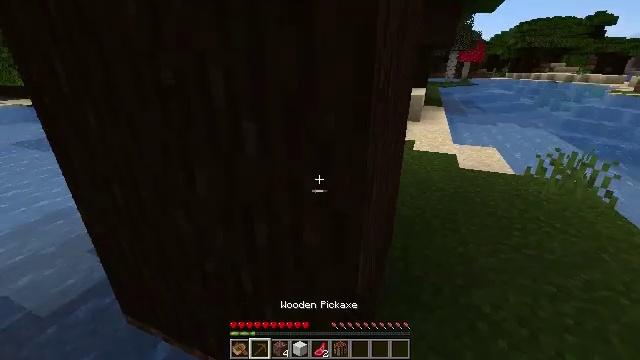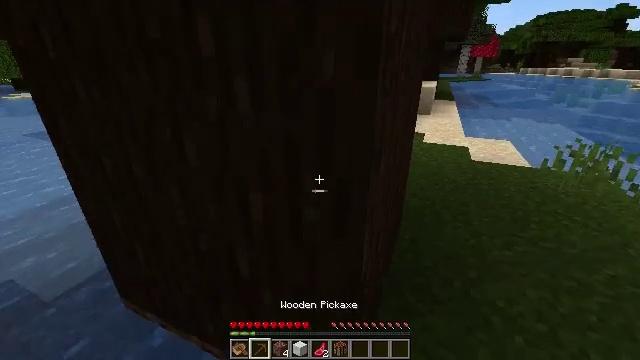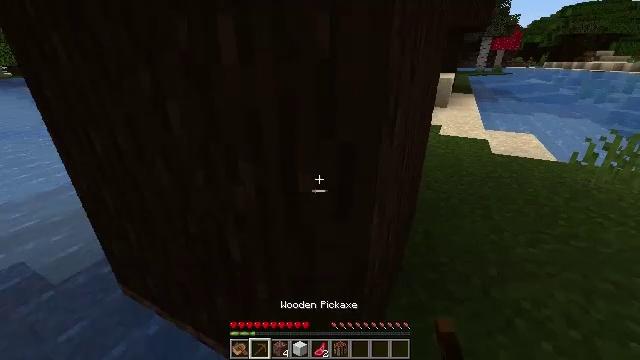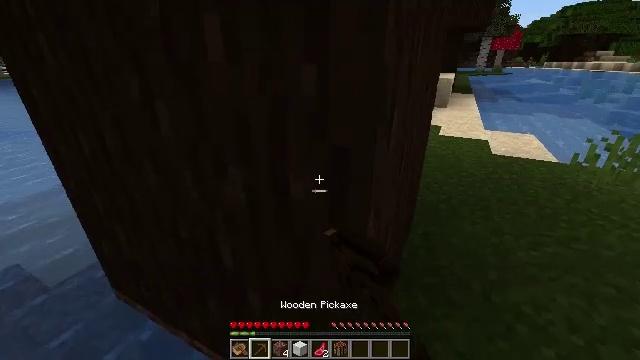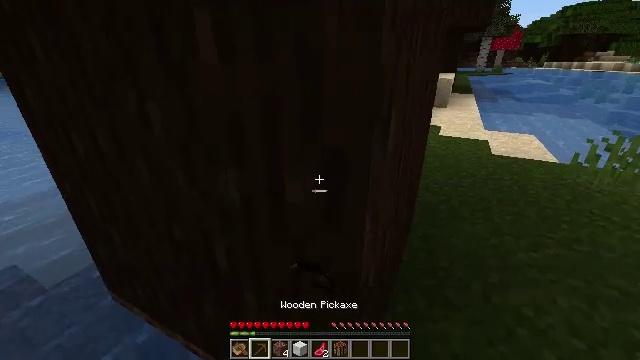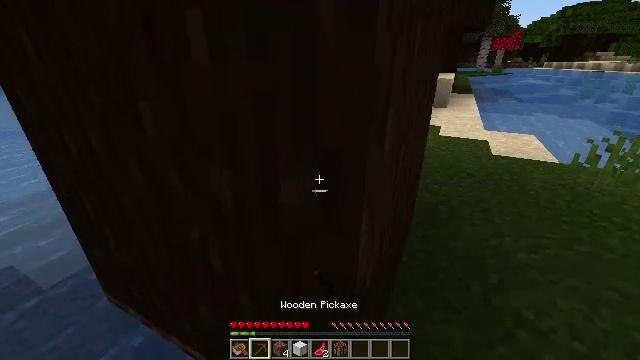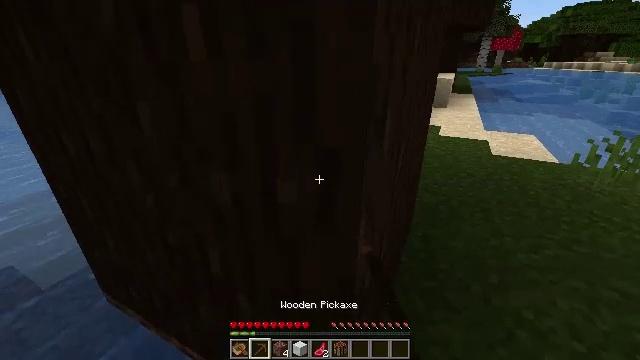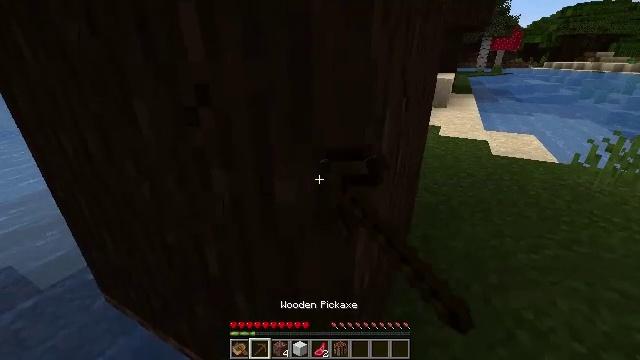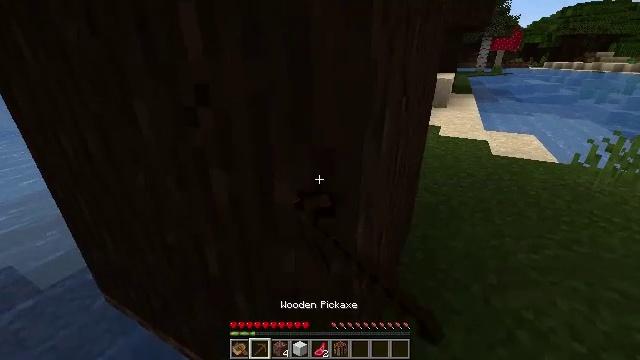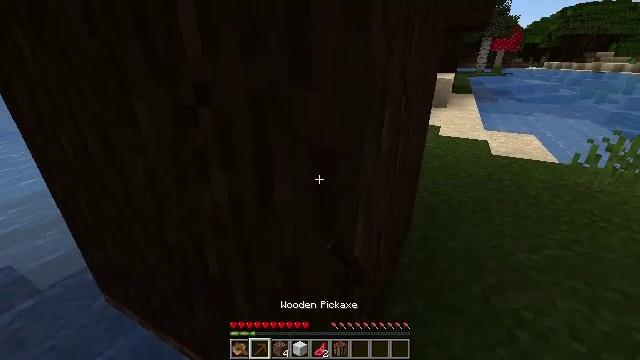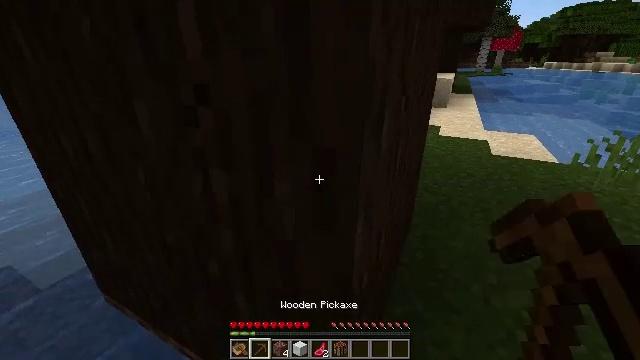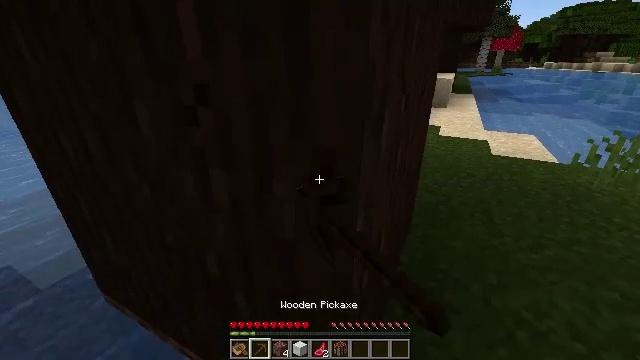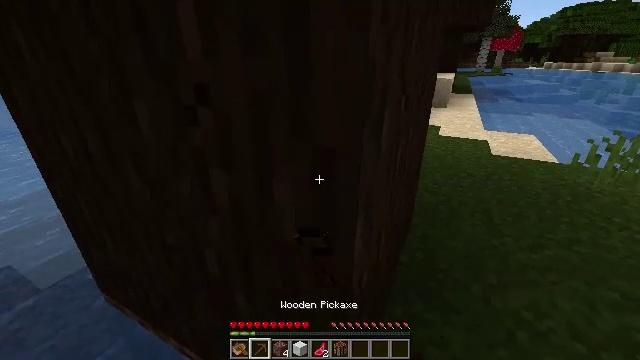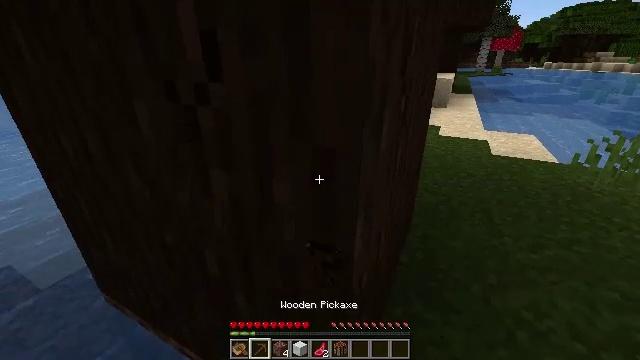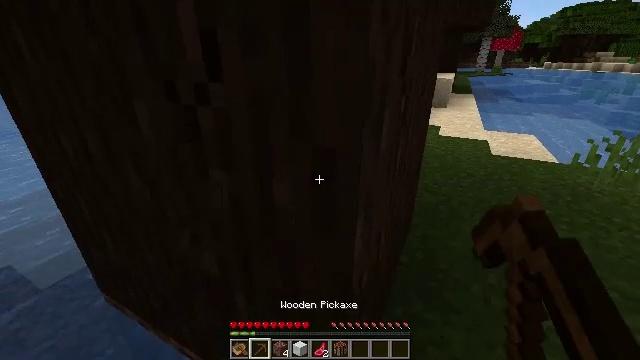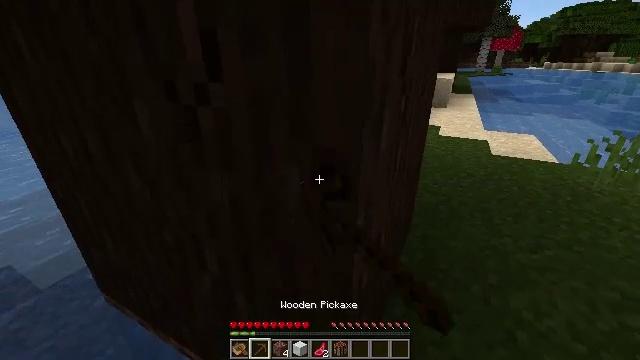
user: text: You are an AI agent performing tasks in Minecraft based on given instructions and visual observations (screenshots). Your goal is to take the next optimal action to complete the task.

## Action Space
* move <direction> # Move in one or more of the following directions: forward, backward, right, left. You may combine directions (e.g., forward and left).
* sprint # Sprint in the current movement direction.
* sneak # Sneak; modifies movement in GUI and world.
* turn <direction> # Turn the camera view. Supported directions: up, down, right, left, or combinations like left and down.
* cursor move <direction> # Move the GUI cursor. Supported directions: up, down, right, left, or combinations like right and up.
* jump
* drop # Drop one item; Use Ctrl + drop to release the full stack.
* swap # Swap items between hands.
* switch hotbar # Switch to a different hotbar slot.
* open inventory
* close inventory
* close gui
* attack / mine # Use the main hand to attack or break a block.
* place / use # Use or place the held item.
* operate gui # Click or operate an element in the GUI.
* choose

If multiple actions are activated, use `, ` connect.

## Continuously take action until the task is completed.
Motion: motion action
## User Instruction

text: Harvest dark oak log for resources.
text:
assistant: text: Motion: turn left, attack / mine
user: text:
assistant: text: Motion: turn left, attack / mine
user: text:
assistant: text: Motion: attack / mine
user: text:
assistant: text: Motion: attack / mine
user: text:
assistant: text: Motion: attack / mine
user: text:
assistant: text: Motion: attack / mine
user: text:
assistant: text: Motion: attack / mine
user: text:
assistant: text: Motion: attack / mine
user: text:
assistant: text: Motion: attack / mine
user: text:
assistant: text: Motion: attack / mine
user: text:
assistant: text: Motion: attack / mine
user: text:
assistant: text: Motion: attack / mine
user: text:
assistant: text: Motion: attack / mine
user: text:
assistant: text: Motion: attack / mine
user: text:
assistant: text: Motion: attack / mine
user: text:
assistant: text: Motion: attack / mine
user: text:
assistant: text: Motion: attack / mine
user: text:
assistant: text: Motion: attack / mine
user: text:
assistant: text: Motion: attack / mine
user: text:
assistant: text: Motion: attack / mine
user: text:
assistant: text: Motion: attack / mine
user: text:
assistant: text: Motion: attack / mine
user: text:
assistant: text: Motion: attack / mine
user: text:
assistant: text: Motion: attack / mine
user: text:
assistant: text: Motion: attack / mine
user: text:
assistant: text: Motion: attack / mine
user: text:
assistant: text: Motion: attack / mine
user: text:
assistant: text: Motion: attack / mine
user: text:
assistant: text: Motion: attack / mine
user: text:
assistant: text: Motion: attack / mine